Field crop: tomato
Growth stage: 2
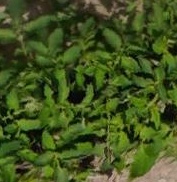
Species: tomato